Question: Since installing JBoss eclipse keeps crashing when developing a new project. This is the information I get when it crashes. I have increased the memory available to it also but it doesn't seem to have made any difference, anyone got any ideas?? thanks.

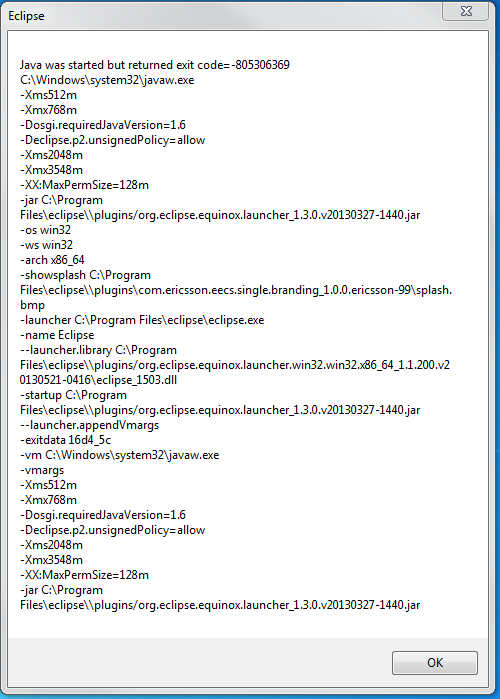
Answer: I would assume a problem with memory allocation.
First, it's strange having memory setting twice in the eclipse configuration (you have the switches -Xms and -Xmx two times). Second, -Xms2048m and -Xmx3548m seems really too much. I never used so much memory. Additionally, you might try to increase the perm size to 256m. Give it a try.
In your eclipse.ini file, you have a line with "--launcher.XXMaxPermSize". Directly beneath that, you type in the max perm size. That way, you do not need a swith with "-XX:MaxPermSize" in the vmargs section.